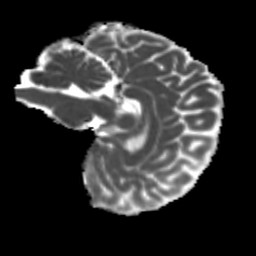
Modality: MD
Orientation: sagittal
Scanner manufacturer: siemens
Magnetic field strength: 3 T
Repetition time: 4 s
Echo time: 0.0594 s